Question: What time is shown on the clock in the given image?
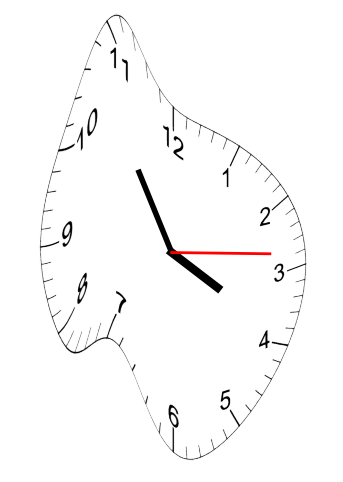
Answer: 03:54:14